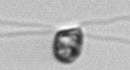
Label: flagellate_morphotype1